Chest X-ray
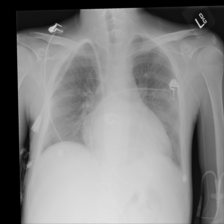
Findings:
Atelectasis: positive
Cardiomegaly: negative
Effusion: negative
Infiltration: positive
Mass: negative
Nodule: negative
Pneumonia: negative
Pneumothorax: negative
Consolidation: negative
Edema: negative
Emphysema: negative
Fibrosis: negative
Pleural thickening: negative
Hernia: negative